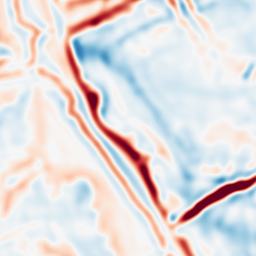
Category: multiscale
Decomposition family: log
Decomposition parameters: sigma: 5
Upsampling method: sinc_hamming
Upsampling parameters: scale: 2
kernel_size: 8
Upsampling scale: 2